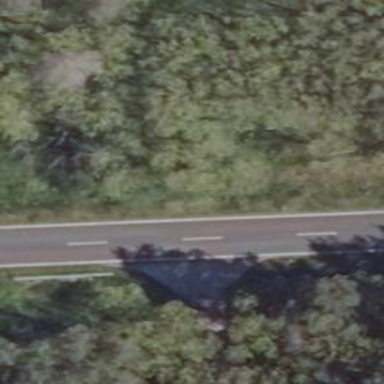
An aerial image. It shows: Secondary road with asphalt surface and lane markings.